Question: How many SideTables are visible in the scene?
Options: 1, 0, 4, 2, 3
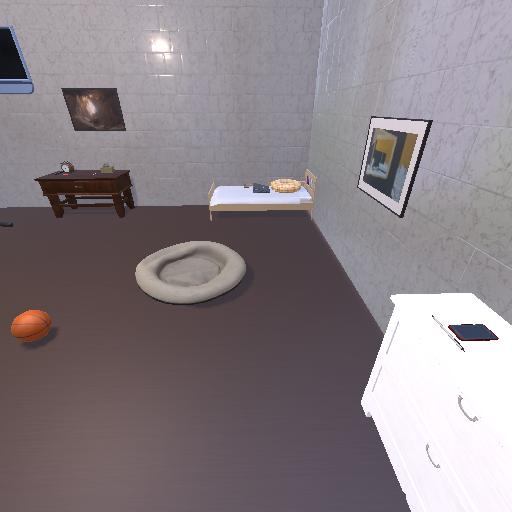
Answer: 1